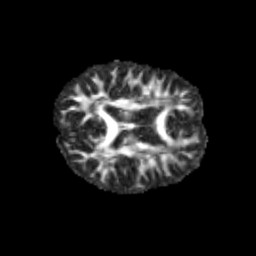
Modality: FA
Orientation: axial
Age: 12
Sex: female
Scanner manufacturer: siemens
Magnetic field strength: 3 T
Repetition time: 3.8 s
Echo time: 0.07 s